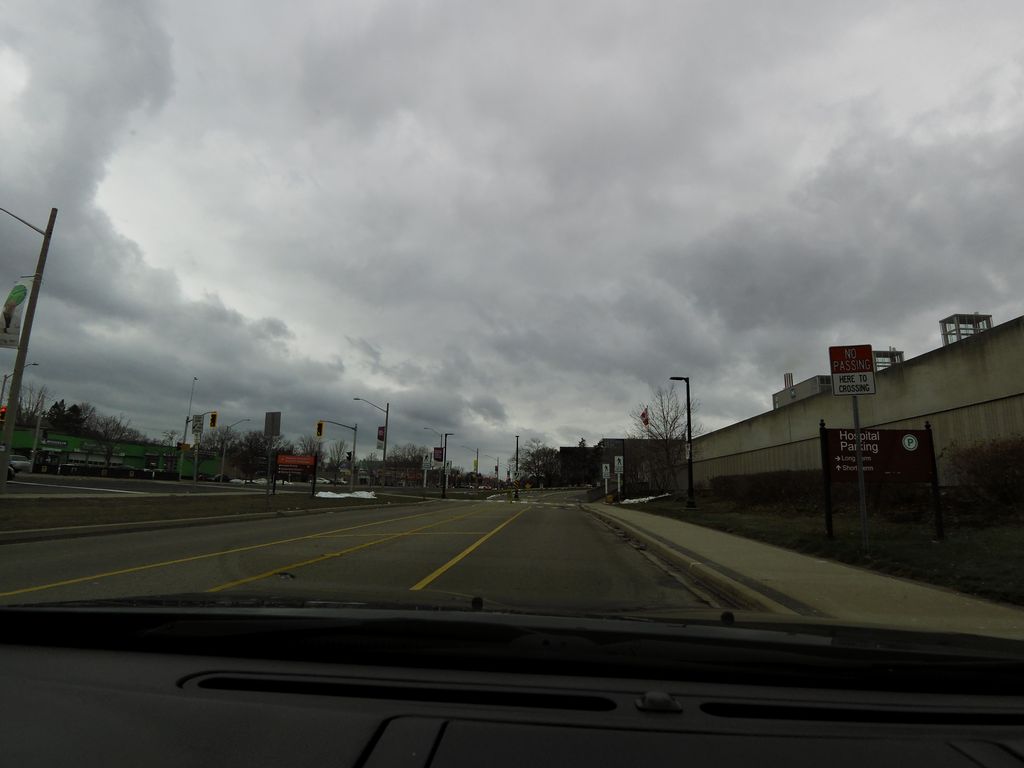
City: hamilton